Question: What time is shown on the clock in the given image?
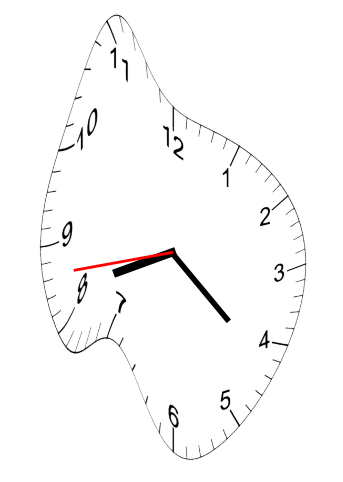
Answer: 08:21:43